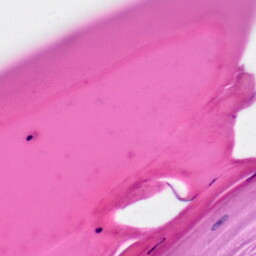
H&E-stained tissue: Skin